Question: I wrote a generic command to capitalize text. If rectangle active it converts rectangle else if region active it converts region else it converts next word

If I run it with "M-x my-capcase" it works perfectly(second block in picture), but if I run M-c it fails in rectangle case, removing initial line spaces and filling empty zone with trailing white spaces (last block in picture).
Can somebody help me please?
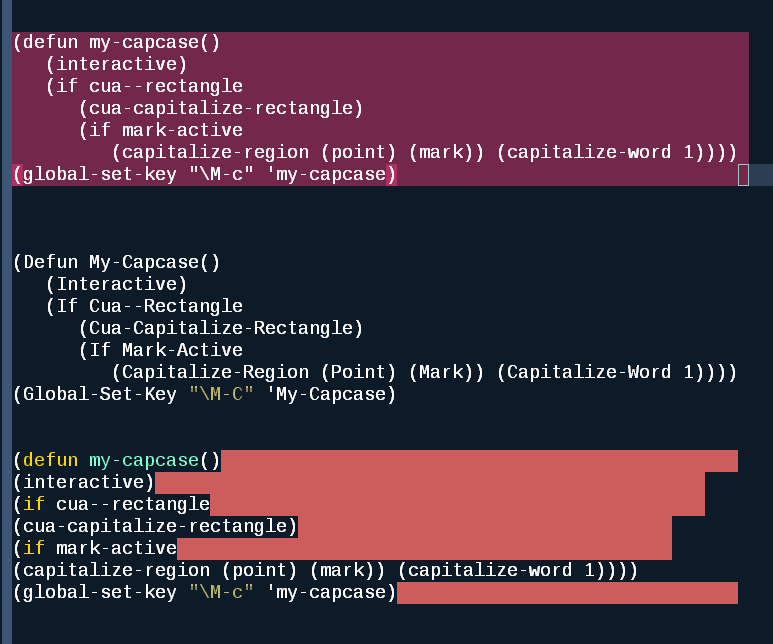
Answer: The answer is that 'M-c' is bound to 'cua-close-rectangle' in 'cua--rectangle-keymap', which is the keymap that is active and takes priority when in 'cua-rectangle-mark-mode'. It takes priority because it is a keymap.
The solution is to bind your command to a key in that minor mode. If you use 'M-c' for that then you will likely want to move 'cua-close-rectangle' to some other key.
---
BTW, 'C-h M-k' (command 'describe-keymap'), from library <URL>, is a big help in situations like this. 'C-h M-k cua--rectangle-keymap' shows you all of the key bindings in that minor-mode keymap.